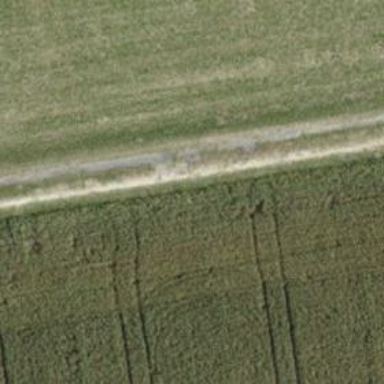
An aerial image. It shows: Paved track with grade1 tracktype.